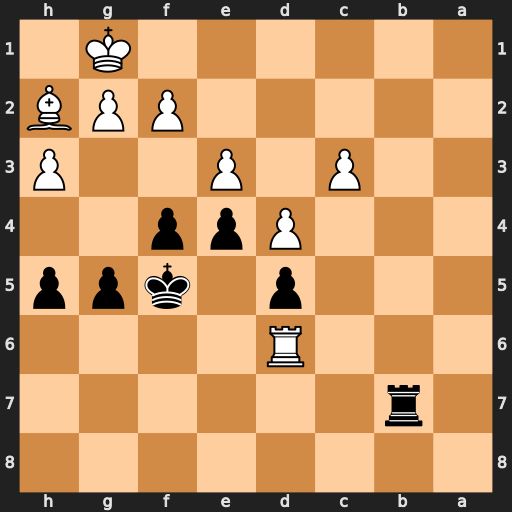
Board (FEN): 8/1r6/3R4/3p1kpp/3Ppp2/2P1P2P/5PPB/6K1
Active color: b
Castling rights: -
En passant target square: -
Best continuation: Rb1#